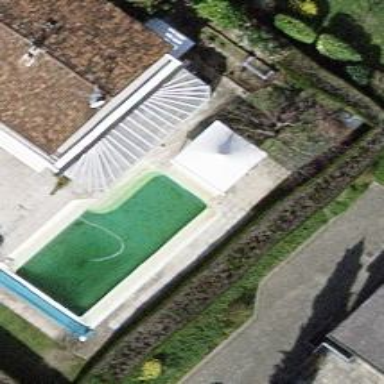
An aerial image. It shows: Swimming pool located in leisure land.